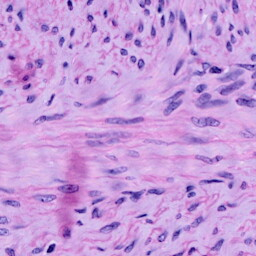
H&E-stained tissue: Cervix